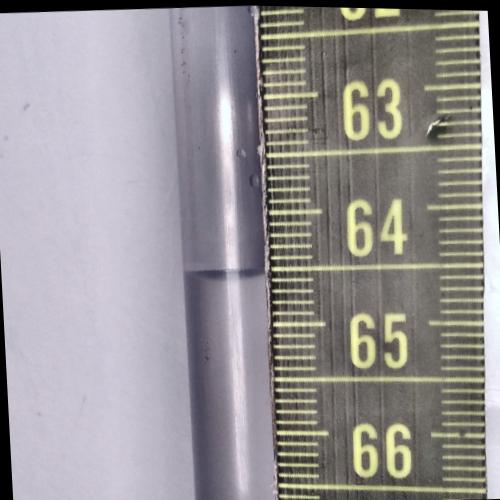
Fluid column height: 64.5 cm